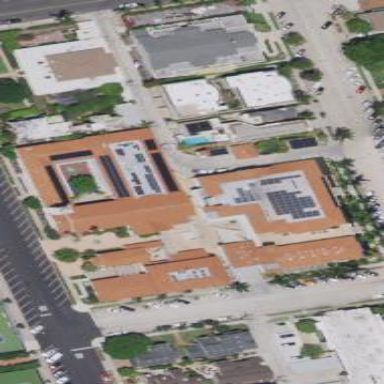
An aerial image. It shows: Motel building.